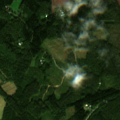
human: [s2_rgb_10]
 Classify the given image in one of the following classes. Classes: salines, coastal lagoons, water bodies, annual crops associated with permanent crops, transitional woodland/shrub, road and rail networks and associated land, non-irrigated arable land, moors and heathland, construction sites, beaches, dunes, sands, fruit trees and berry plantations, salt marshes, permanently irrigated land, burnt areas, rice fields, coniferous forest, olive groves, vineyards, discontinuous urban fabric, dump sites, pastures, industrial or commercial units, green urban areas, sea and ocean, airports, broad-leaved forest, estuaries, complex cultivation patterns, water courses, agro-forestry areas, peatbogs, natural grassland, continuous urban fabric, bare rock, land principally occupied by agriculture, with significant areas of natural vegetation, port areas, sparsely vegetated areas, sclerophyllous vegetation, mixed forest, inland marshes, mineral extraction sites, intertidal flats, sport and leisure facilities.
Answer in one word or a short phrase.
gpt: land principally occupied by agriculture, with significant areas of natural vegetation, coniferous forest, mixed forest